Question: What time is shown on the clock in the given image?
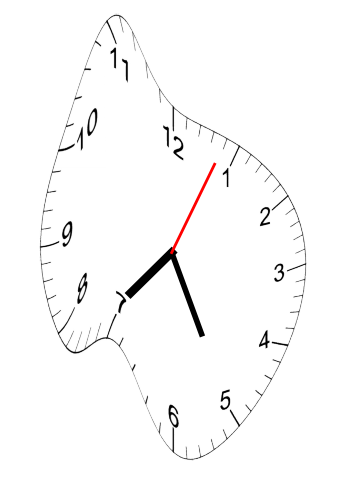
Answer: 07:25:04